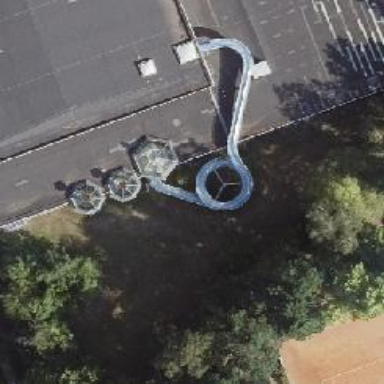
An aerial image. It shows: Water slide attraction.